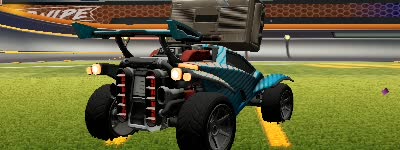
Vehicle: octane